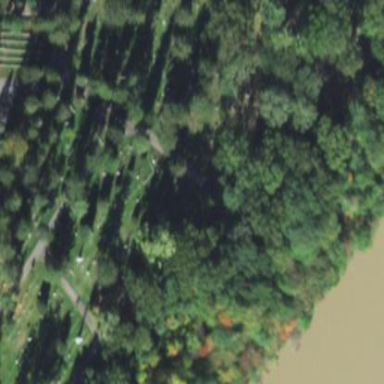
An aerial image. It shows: Historic memorial located in graveyard.